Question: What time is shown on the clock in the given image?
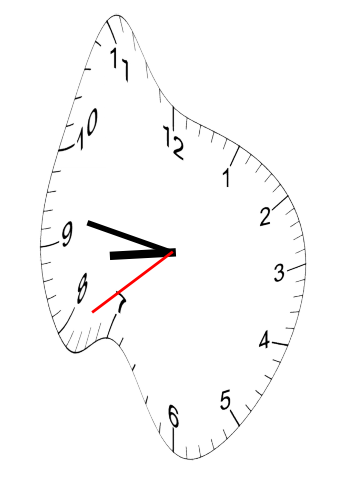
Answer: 08:46:39